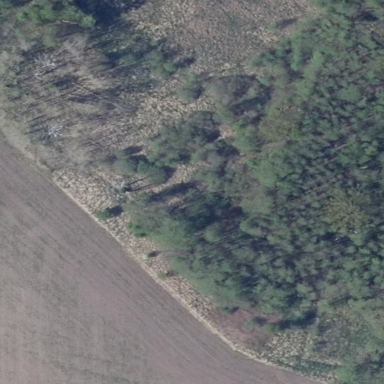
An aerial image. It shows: Patch of scrub vegetation.